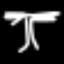
Label: palm tree